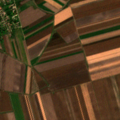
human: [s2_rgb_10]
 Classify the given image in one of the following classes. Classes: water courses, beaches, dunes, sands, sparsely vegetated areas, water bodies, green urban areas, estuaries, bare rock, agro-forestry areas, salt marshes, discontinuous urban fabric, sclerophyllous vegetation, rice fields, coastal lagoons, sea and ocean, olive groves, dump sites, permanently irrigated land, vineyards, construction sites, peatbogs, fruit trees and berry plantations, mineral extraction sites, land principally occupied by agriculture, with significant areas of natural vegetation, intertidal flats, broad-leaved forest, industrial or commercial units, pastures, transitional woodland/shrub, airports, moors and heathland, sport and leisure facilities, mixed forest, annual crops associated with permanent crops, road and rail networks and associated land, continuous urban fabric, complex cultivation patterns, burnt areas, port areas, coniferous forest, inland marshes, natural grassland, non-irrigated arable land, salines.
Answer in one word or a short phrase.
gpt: discontinuous urban fabric, non-irrigated arable land